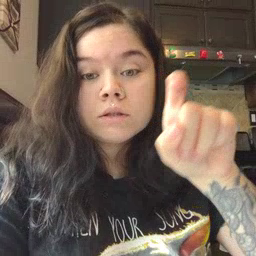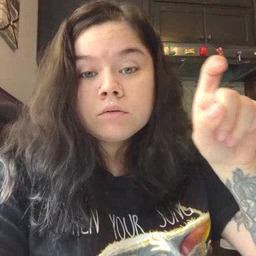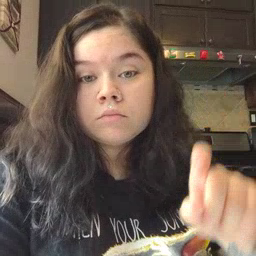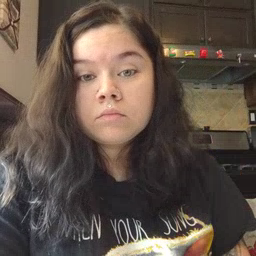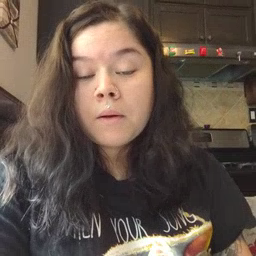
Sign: closet